Field crop: maize
Growth stage: 2
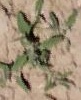
Species: atriplex